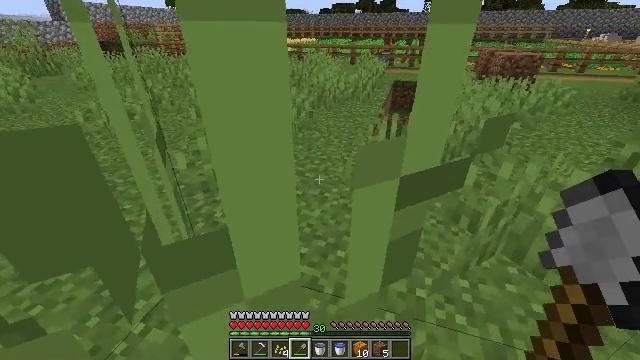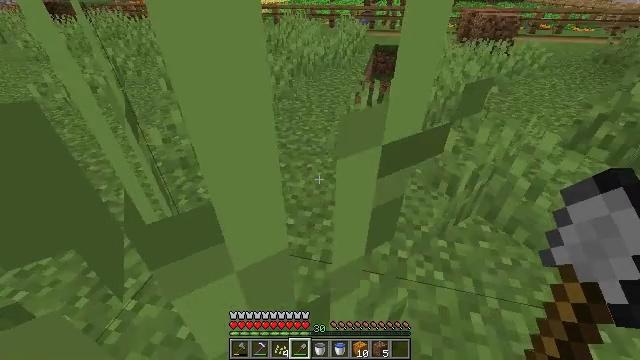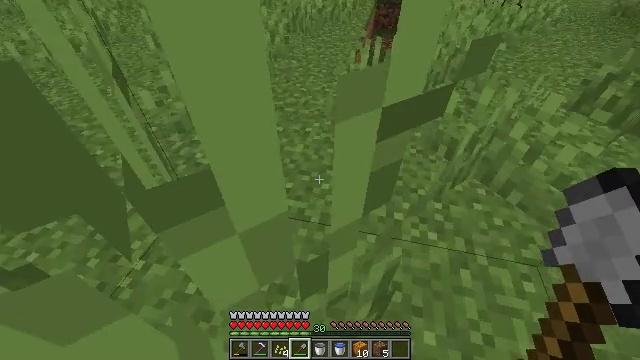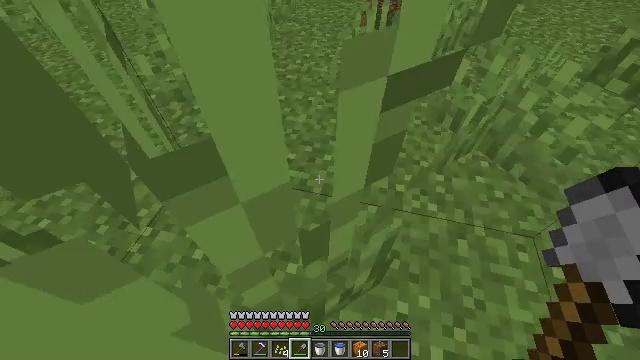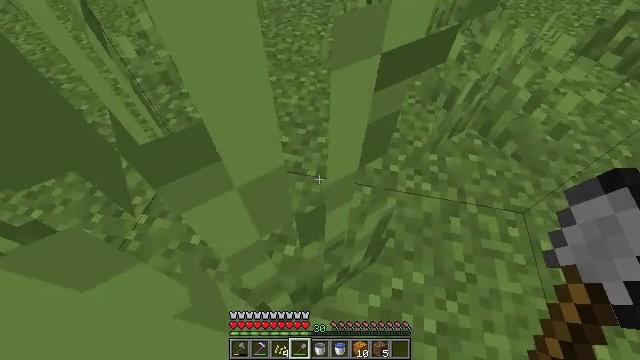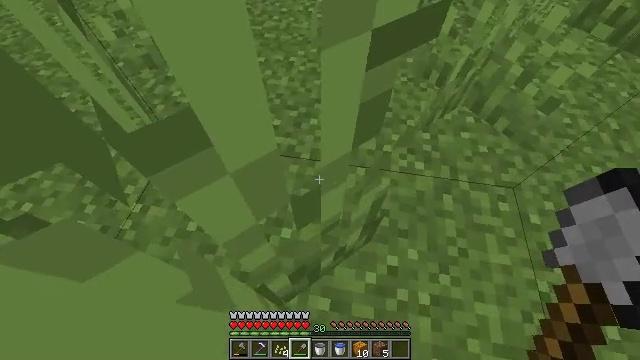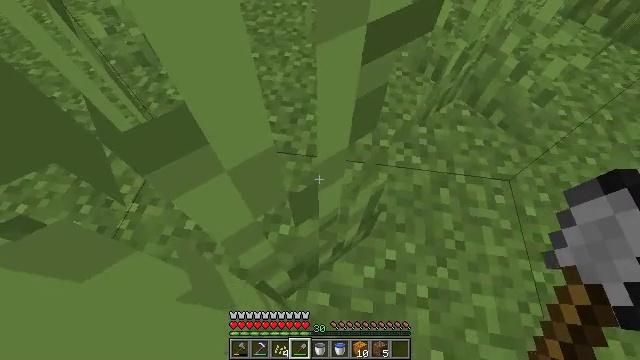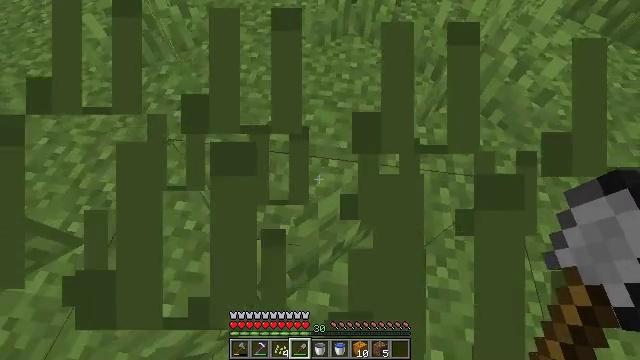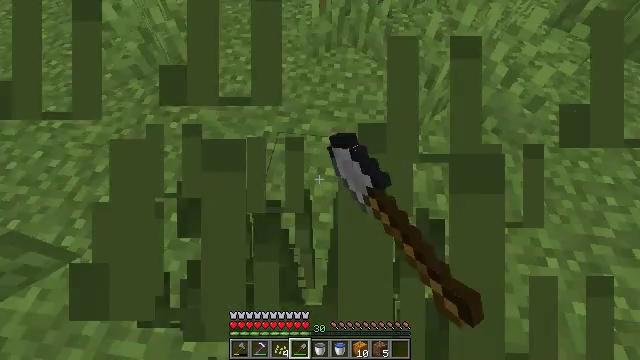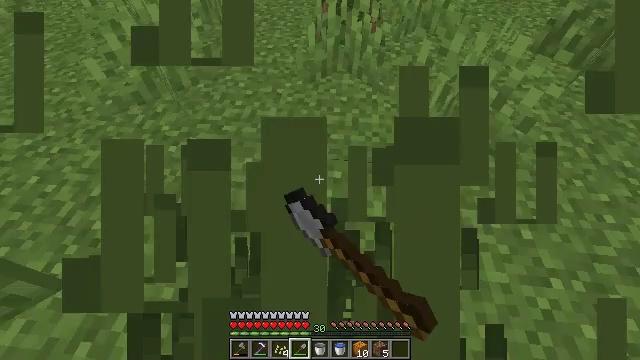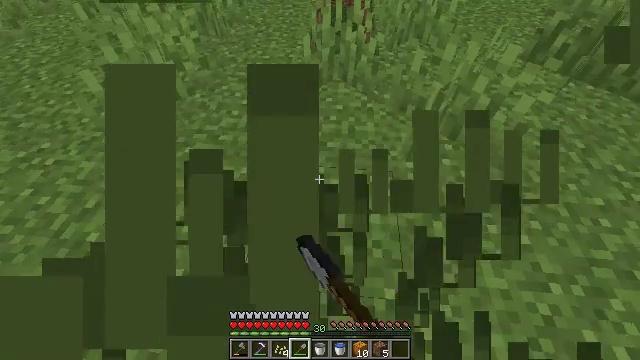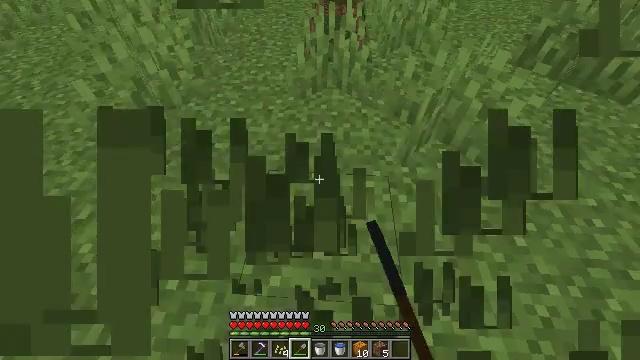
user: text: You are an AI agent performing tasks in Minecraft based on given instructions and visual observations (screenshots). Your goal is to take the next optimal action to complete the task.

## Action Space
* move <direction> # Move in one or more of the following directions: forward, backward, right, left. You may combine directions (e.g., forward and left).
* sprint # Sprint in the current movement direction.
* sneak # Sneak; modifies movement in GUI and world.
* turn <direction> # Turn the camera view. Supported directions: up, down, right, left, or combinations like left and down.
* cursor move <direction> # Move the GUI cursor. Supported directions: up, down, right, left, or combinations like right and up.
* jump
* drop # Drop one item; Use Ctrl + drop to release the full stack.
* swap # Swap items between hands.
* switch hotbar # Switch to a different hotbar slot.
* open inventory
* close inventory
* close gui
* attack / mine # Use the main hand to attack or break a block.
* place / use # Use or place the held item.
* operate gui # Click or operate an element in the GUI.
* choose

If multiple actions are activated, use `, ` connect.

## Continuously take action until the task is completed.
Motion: motion action
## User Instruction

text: Gather tall grass by hitting it.
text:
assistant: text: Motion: turn right and down
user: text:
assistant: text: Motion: turn down
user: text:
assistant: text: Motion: turn down
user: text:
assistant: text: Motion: turn right and down
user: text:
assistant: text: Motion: turn right and down
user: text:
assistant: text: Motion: turn right
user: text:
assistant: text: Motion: attack / mine
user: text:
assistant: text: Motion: turn right and up, attack / mine
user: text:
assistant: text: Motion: turn up
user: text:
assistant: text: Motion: turn right and up
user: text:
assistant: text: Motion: turn right and up
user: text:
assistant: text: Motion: no_op